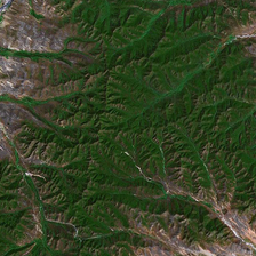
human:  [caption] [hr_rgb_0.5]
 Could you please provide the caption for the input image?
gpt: This is mountainous area.

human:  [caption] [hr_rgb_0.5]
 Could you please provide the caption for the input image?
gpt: This is the mountain area.

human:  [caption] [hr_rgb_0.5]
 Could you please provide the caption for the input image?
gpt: This is a mountainous region.

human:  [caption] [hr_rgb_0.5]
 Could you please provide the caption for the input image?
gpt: it is white, brown and green .

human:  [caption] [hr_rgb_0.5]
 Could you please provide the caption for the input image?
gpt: it is white, brown and green .